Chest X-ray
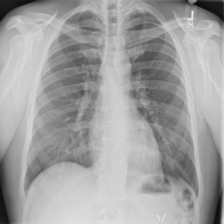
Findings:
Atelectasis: negative
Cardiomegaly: negative
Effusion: negative
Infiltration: negative
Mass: negative
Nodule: negative
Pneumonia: negative
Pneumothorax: negative
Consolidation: negative
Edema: negative
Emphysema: negative
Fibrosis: negative
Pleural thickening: negative
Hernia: negative